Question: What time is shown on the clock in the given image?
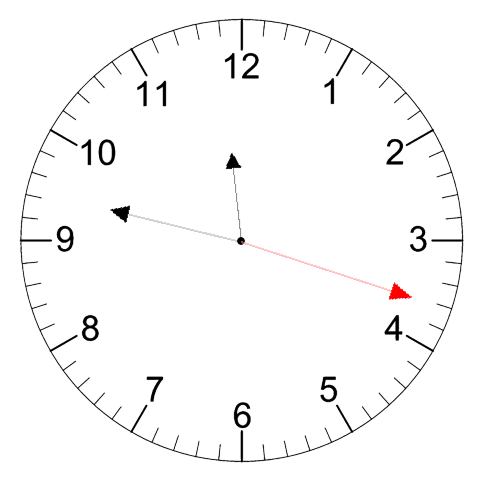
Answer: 11:47:18